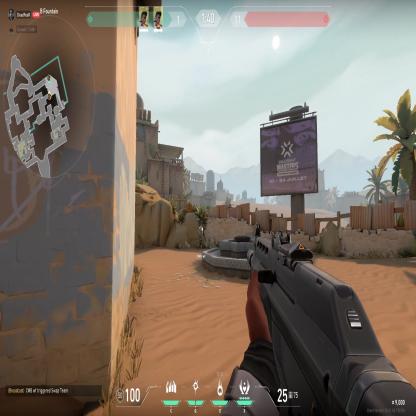
Label: teammate